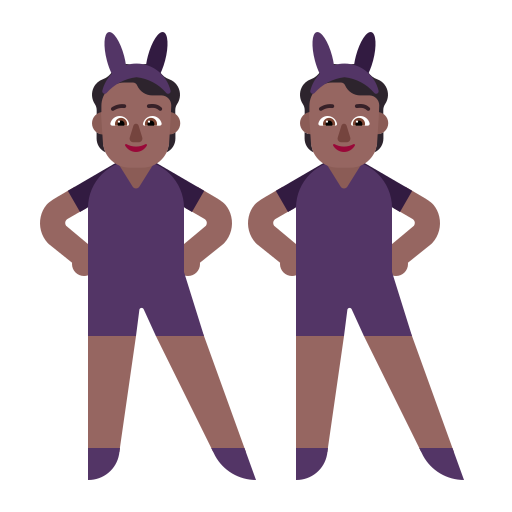
person with bunny ears flat  dark